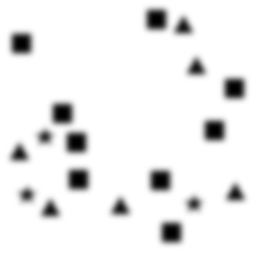
Squares: 9
Triangles: 6
Stars: 3
Total shapes: 18